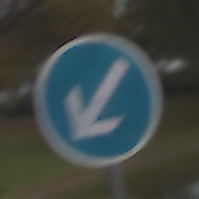
Verkehrszeichen: VorgeschriebeneVorbeifahrtLinks
Umgebung: Outdoor, Nature
Tageszeit: MorningAfternoon
Wetter: Overcast
Licht: Natural
Jahreszeit: Autumn
Kontrast: LowContrast